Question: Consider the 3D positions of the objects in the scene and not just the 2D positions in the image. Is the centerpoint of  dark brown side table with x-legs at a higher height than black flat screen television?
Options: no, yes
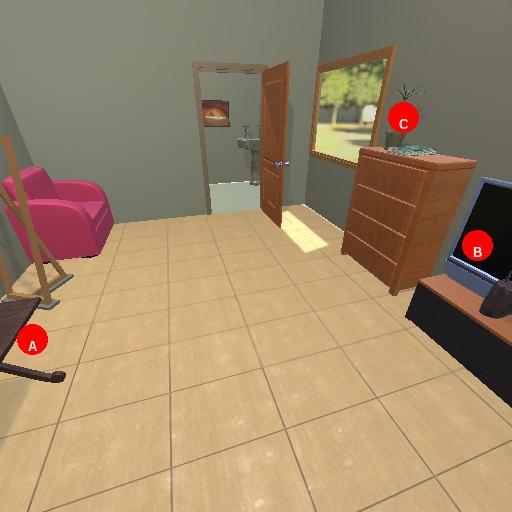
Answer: no